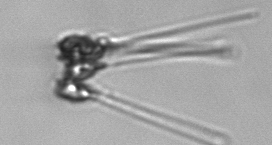
Label: Asterionellopsis_glacialis